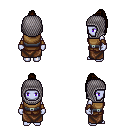
a pixel art fantasy rpg character, female body template, dark elf, purple skin, leather chest armor, robe skirt, brown long topknot hairstyle, chain hood, leather bracers, four views (front, back, left, right), 2x2 character sprite sheet, small pixel art, hard edges, no anti-aliasing